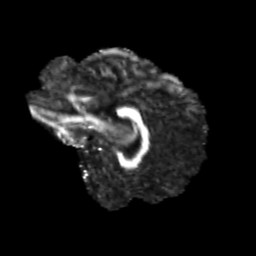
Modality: FA
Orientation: sagittal
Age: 24
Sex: male
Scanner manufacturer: siemens
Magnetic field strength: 3 T
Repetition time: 3.5 s
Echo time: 0.113 s